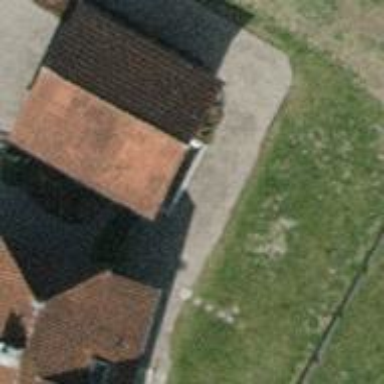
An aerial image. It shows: Garage.